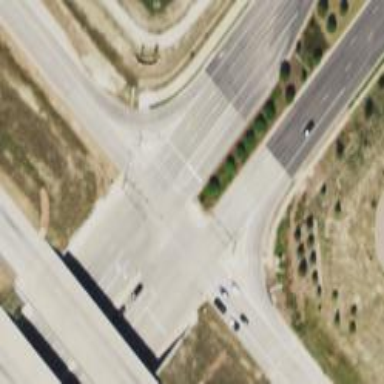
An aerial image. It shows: Primary link highway with asphalt surface.